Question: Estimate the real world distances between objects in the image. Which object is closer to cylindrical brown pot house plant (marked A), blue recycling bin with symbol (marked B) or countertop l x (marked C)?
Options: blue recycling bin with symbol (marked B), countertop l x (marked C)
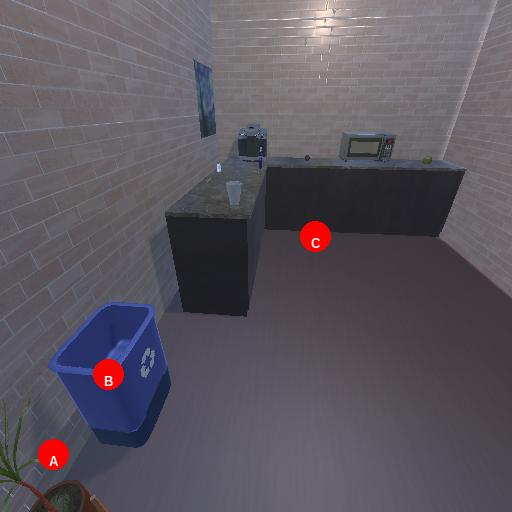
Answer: blue recycling bin with symbol (marked B)